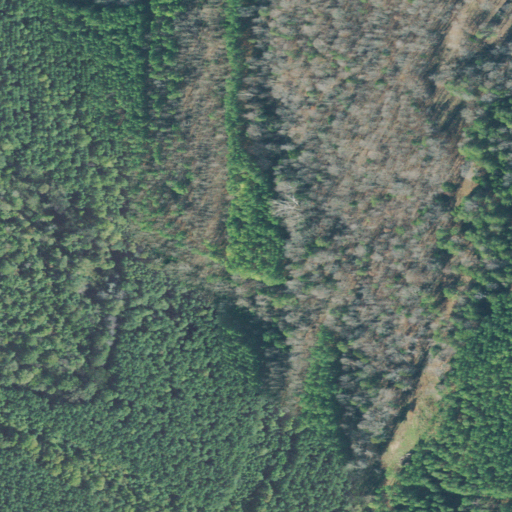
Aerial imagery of valley in Tennessee named Plunket Hollow containing deciduous forest, mixed forest, evergreen forest, pasture, herbaceous wetlands, shrub, and woody wetlands